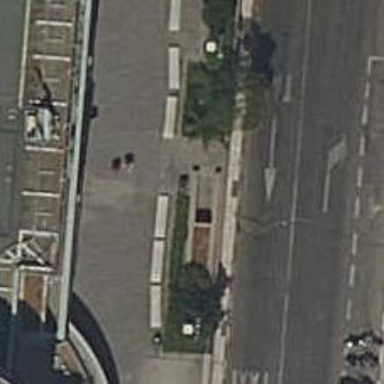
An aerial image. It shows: Subway entrance for railway system.